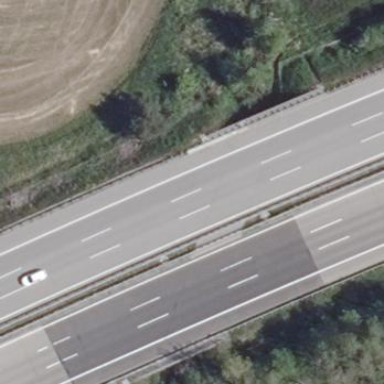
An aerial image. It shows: It's motorway area.